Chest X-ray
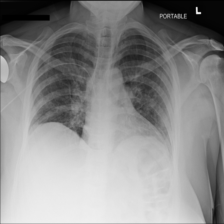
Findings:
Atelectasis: negative
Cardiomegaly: negative
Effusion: negative
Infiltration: negative
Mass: negative
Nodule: negative
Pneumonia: negative
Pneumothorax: negative
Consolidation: negative
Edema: negative
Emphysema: negative
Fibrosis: negative
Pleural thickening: negative
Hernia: negative